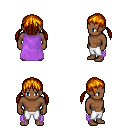
a pixel art fantasy rpg character, male body template, human, dark skin, lavender cape, white pants, dark blonde twin-tailed hairstyle, four views (front, back, left, right), 2x2 character sprite sheet, small pixel art, hard edges, no anti-aliasing